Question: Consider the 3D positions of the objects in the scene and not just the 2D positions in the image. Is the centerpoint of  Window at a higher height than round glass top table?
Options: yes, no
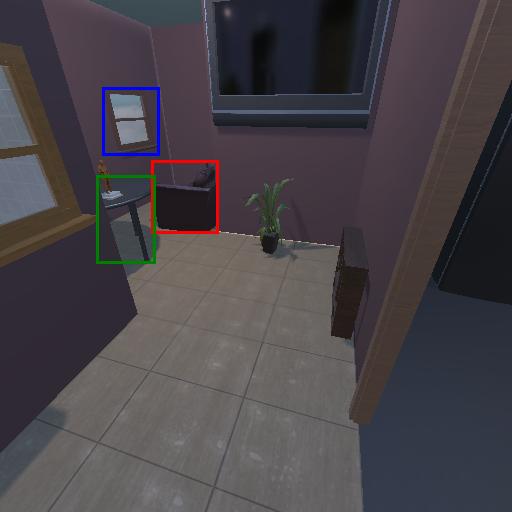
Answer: yes